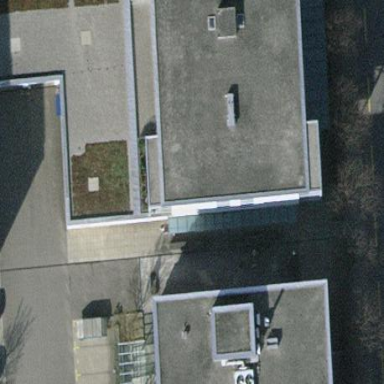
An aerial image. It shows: Commercial building.